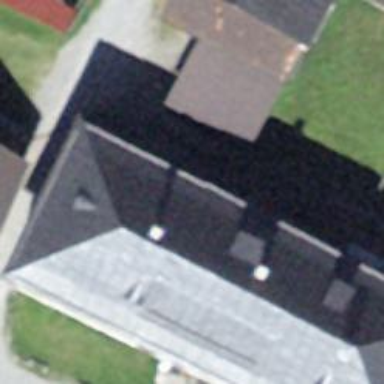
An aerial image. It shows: Hipped roof building with dark grey color.